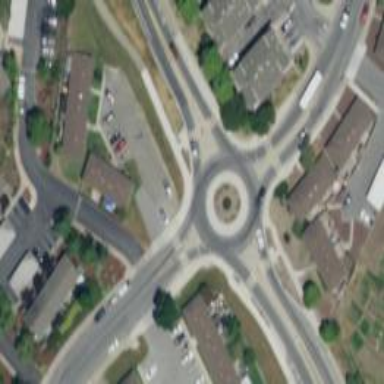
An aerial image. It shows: Tertiary road leading to roundabout junction.